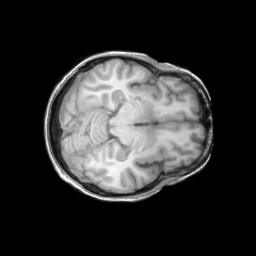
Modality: T1w
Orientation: axial
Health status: ill
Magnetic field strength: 3 T